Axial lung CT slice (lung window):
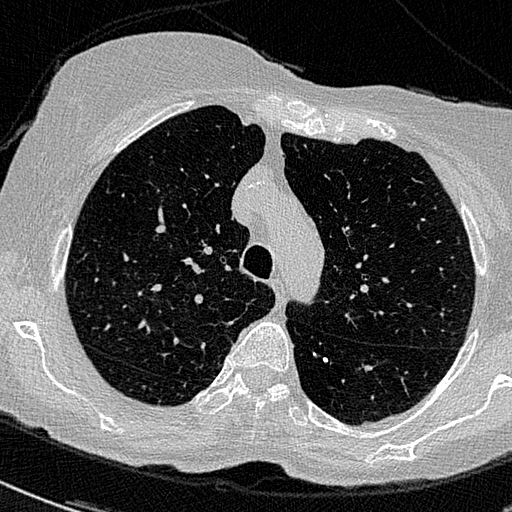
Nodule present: no